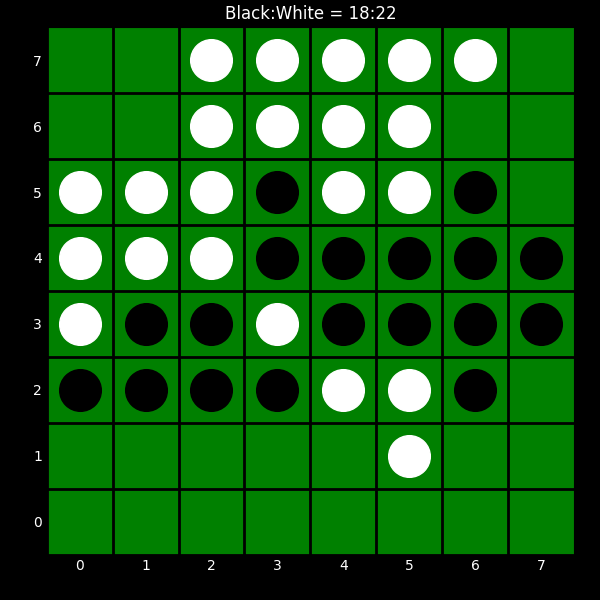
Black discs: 18
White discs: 22